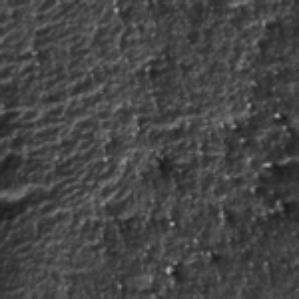
Label: frost